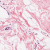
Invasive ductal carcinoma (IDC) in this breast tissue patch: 0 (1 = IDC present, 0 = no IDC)